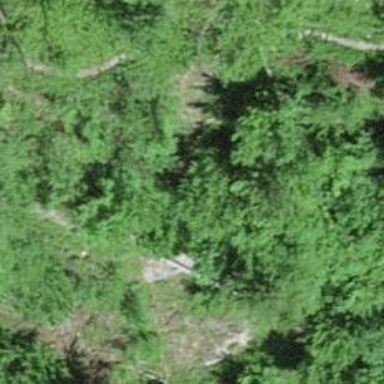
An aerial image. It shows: Path on the ground with excellent trail visibility that leads to bridge.